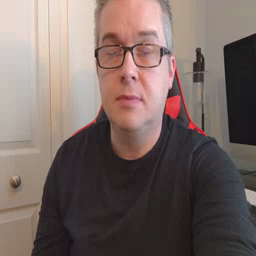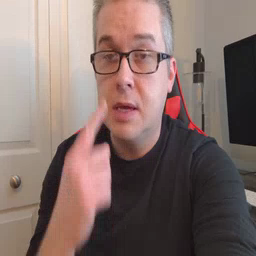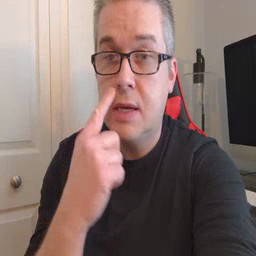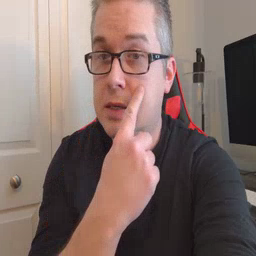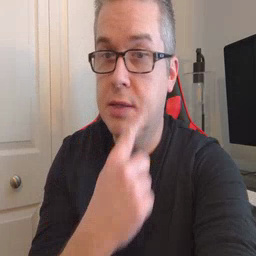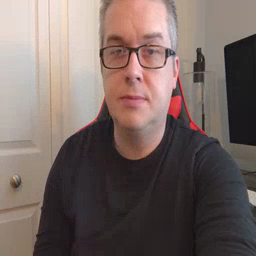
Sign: eye